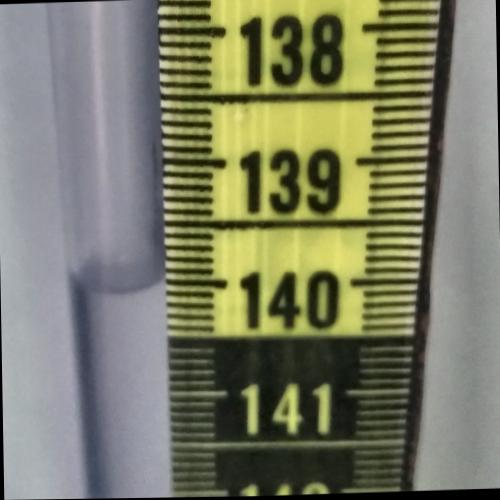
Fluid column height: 140.0 cm